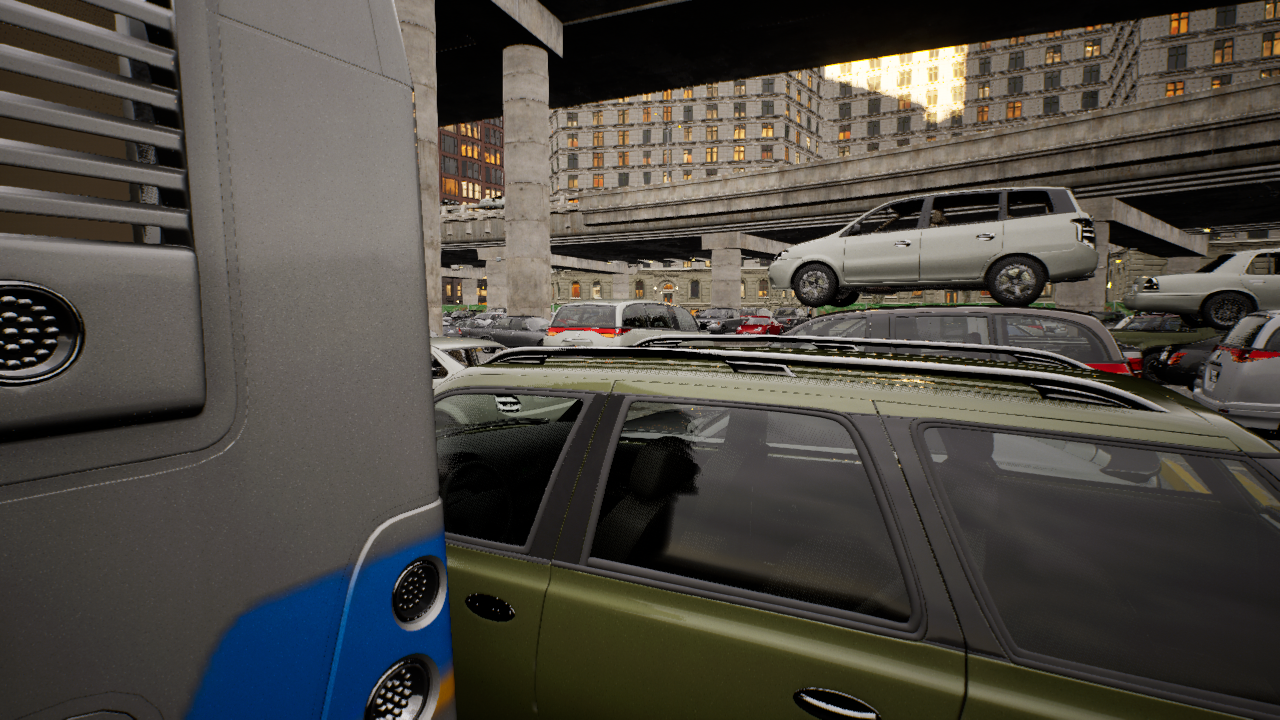
Venue: arterial
Lighting: golden hour
Vehicle rig: minivan